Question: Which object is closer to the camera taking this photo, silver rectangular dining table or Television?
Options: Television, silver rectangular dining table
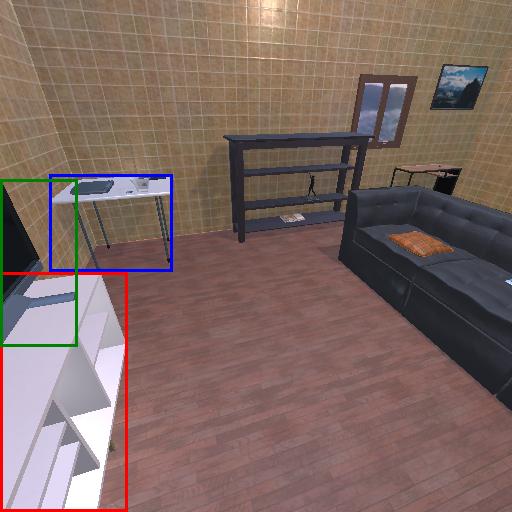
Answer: Television